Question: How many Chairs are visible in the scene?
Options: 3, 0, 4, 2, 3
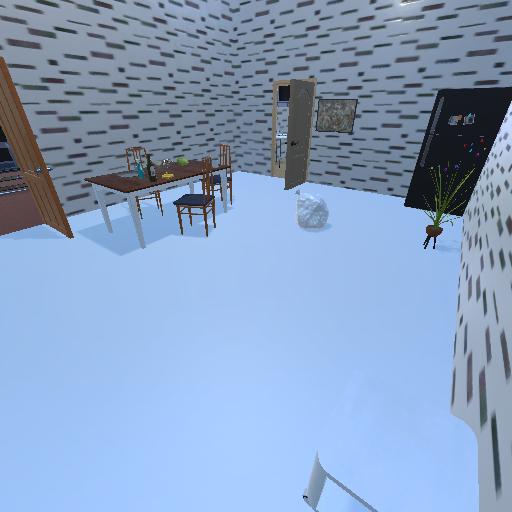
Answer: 3